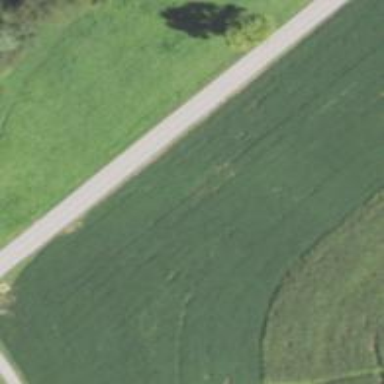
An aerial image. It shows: Secondary road.